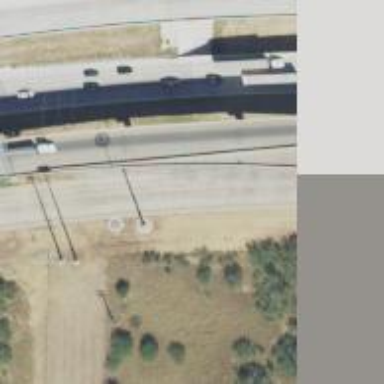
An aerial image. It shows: Secondary road with frontage road alongside.